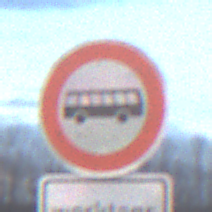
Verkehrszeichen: VerbotKraftomnibusse
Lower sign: ZeitangabenMitBeschraenkungAufWochentage1
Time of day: SunriseSunset
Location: Outdoor (Nature)
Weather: PartlyCloudy
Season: NotSpecified
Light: Natural